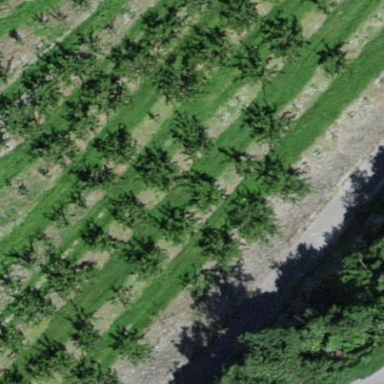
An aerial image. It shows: Orchard.